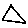
Label: triangle